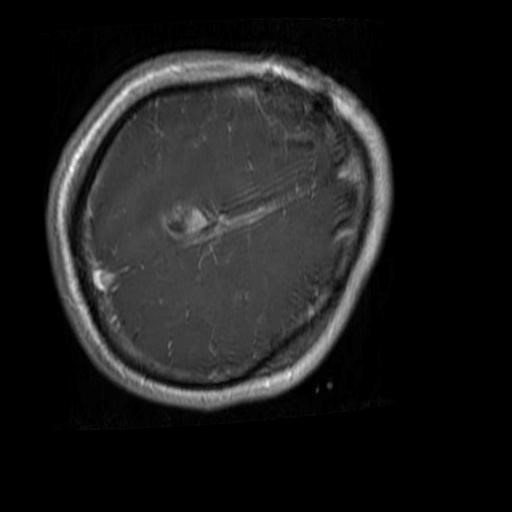
Label: brain_glioma